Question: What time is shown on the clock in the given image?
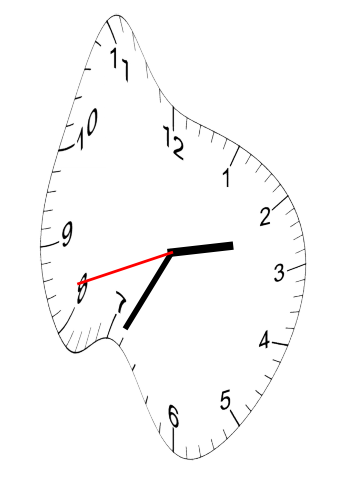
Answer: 02:34:42